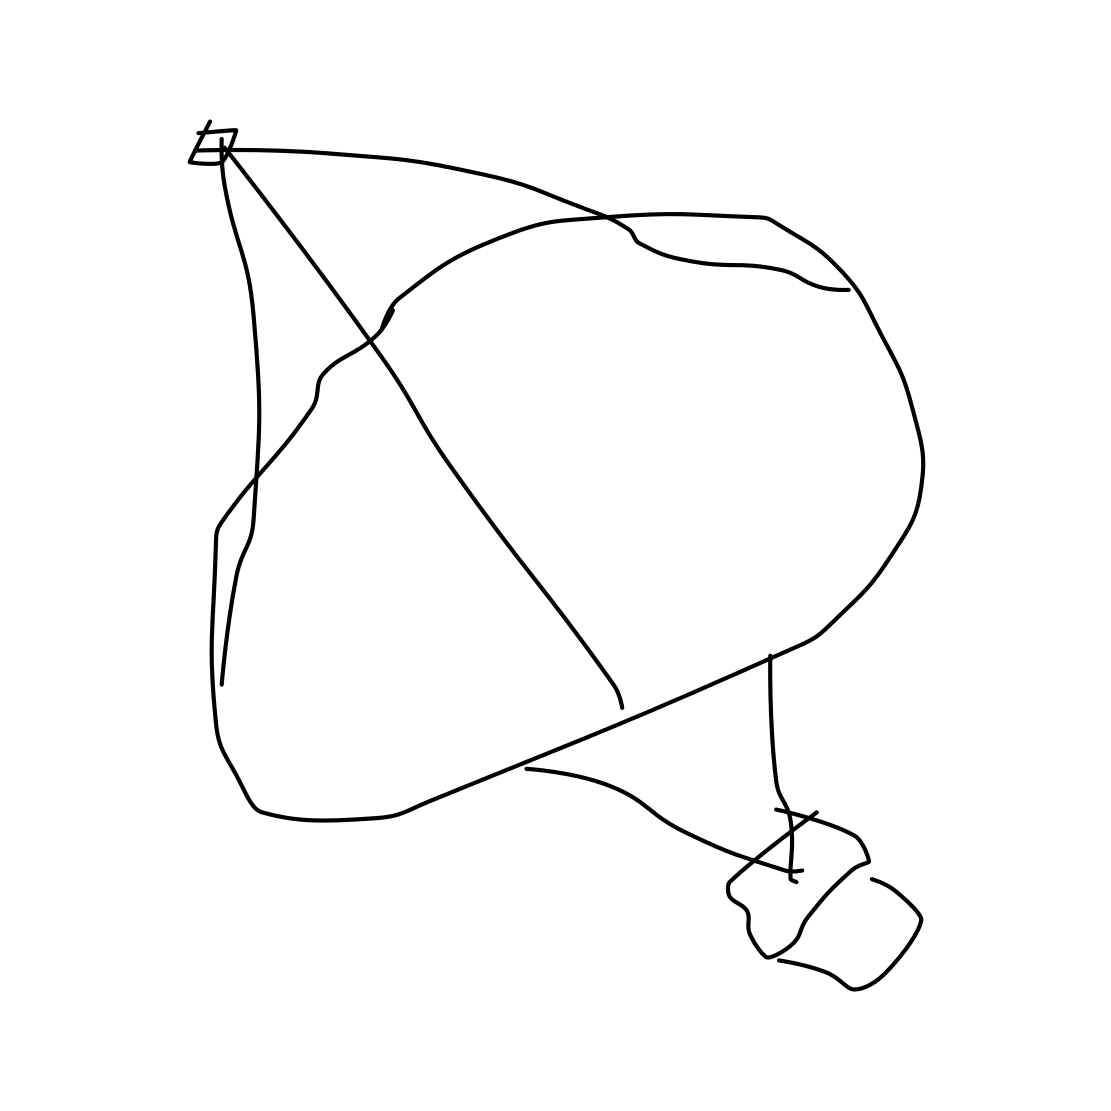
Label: satellite dish